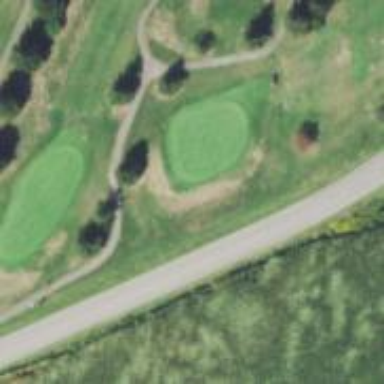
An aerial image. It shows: Golf hole.